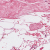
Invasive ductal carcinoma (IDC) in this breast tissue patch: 0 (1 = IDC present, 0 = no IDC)